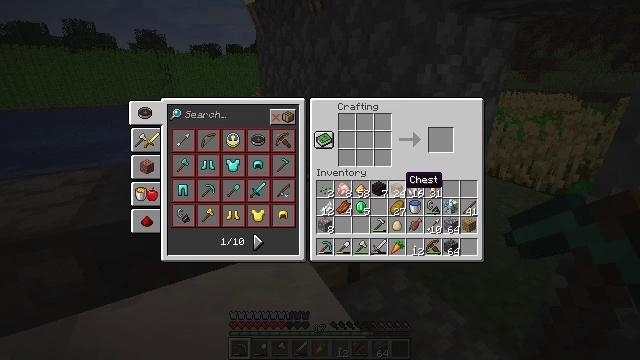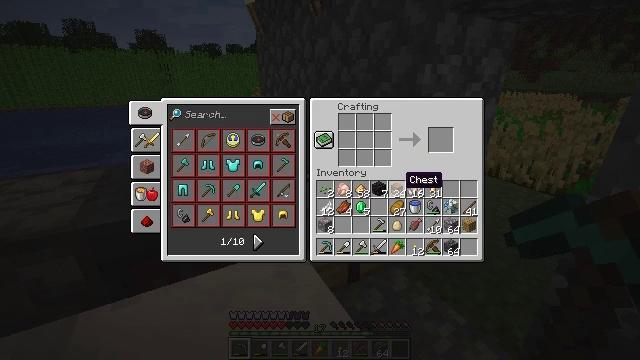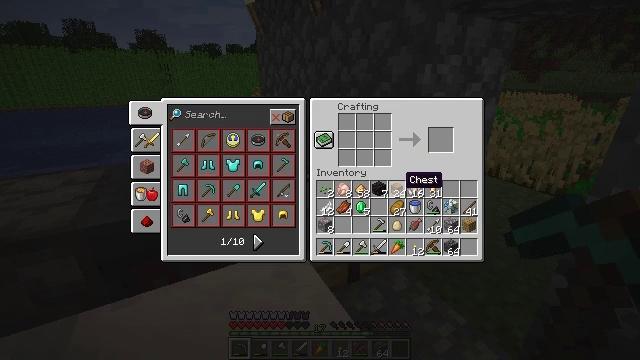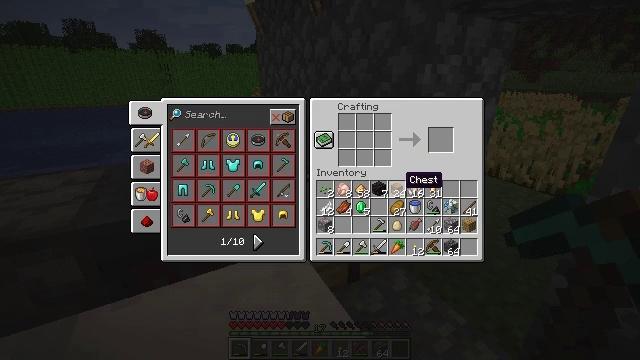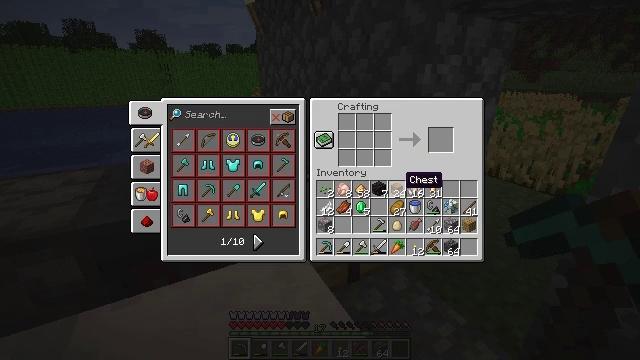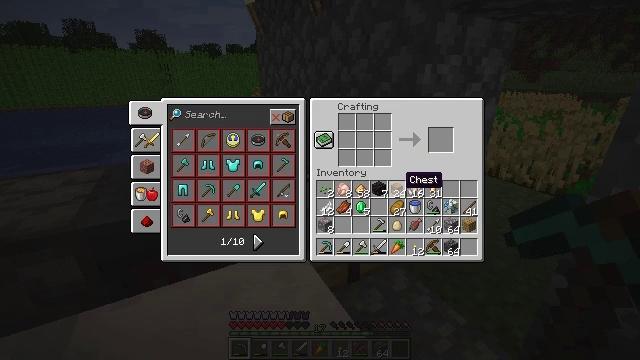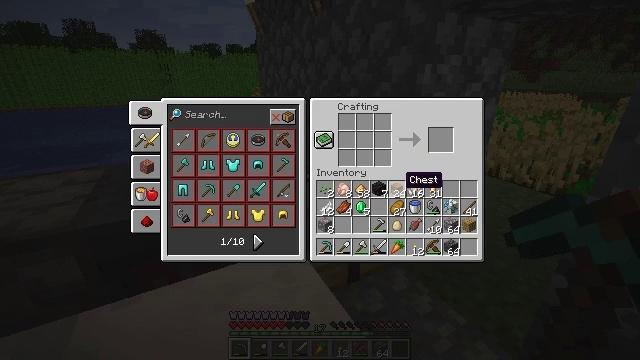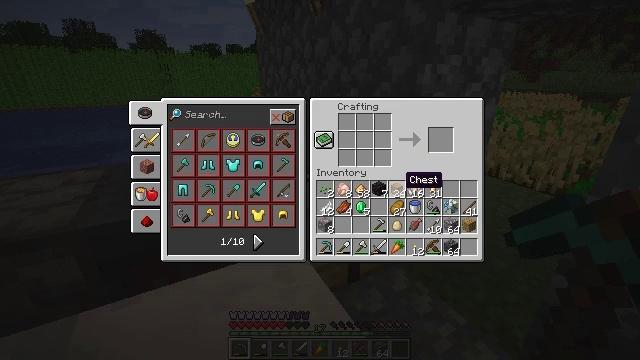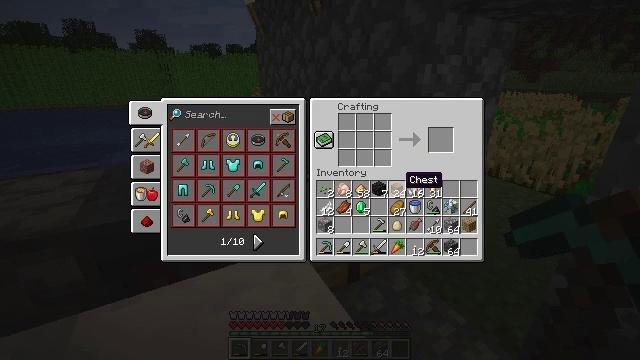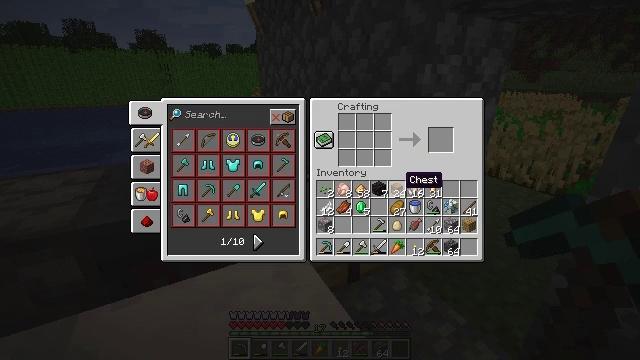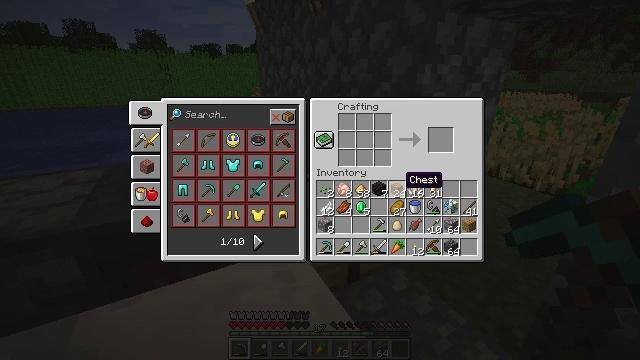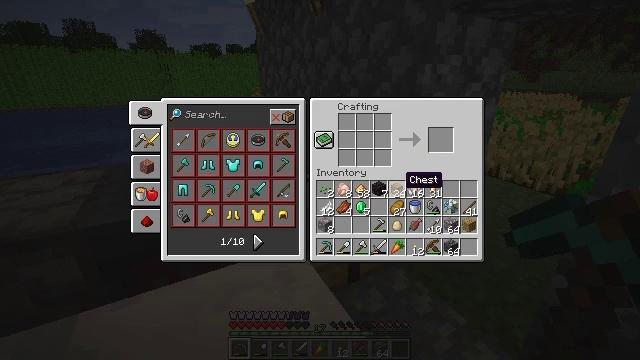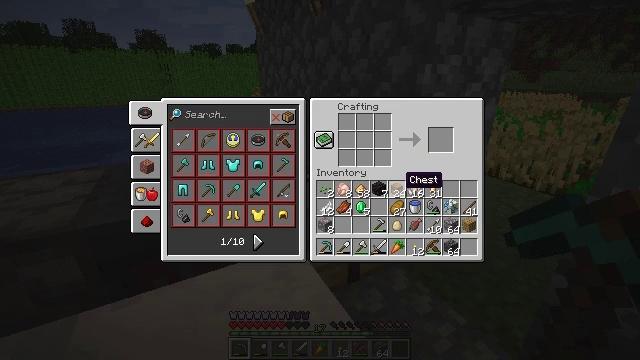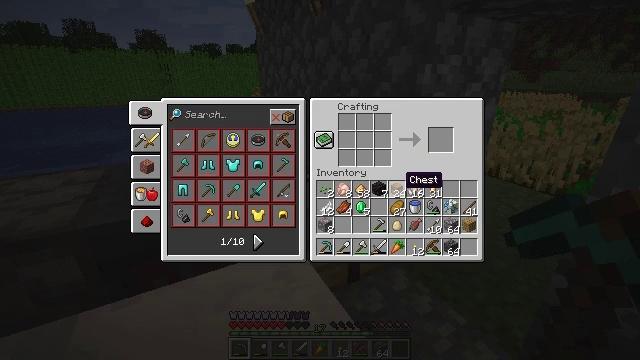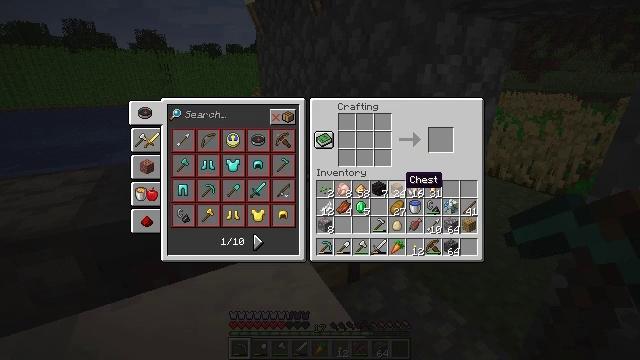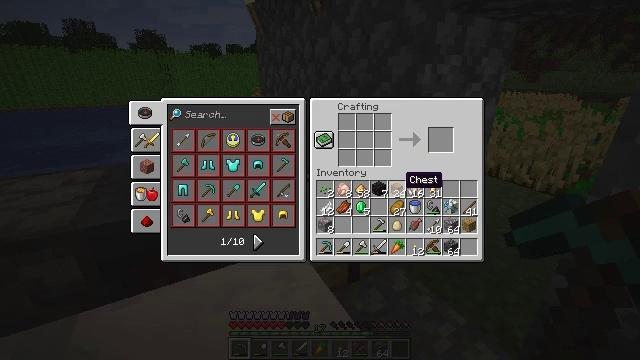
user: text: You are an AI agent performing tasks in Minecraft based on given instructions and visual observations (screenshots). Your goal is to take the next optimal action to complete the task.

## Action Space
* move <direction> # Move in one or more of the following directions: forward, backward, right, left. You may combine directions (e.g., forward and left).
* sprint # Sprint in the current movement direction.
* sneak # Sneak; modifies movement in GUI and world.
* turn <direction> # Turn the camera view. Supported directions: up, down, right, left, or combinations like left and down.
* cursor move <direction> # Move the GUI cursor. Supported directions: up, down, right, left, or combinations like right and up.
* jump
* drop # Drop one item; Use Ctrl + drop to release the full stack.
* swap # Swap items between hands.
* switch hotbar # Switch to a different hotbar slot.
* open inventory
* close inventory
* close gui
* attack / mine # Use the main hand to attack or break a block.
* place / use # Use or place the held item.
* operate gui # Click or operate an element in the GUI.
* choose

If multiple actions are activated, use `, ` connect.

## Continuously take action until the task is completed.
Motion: motion action
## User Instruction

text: Get the cartography table into your inventory.
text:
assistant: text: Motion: no_op
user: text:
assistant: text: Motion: no_op
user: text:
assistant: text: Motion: no_op
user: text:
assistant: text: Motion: no_op
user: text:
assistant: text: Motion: no_op
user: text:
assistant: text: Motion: no_op
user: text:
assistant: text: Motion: no_op
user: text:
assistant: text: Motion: no_op
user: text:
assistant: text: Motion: no_op
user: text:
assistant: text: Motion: no_op
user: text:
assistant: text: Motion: no_op
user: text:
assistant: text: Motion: no_op
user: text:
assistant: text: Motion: no_op
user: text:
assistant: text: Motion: no_op
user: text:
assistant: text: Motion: no_op
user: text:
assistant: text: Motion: no_op
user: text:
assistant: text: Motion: no_op
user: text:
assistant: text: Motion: no_op
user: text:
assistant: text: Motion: no_op
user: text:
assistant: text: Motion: no_op
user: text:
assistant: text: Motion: no_op
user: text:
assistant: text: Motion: no_op
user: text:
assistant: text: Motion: no_op
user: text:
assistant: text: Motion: no_op
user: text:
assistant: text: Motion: no_op
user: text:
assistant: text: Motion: no_op
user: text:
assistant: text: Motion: no_op
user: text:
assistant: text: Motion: no_op
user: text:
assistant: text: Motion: no_op
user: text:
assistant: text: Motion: no_op